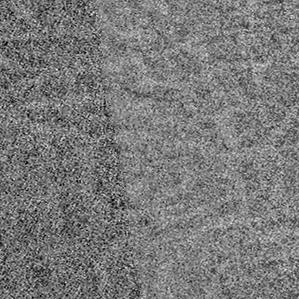
Label: frost